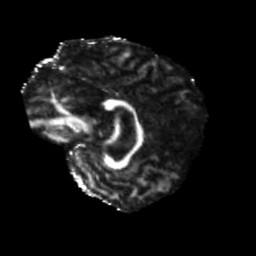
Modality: FA
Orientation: sagittal
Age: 69
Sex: female
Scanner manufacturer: siemens
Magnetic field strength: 3 T
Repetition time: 5.25 s
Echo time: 0.08 s